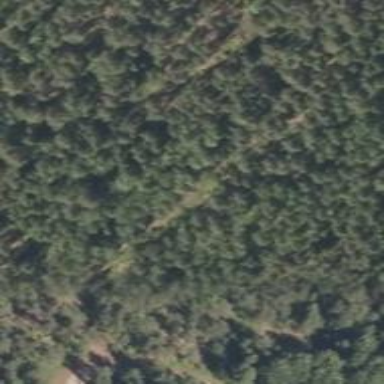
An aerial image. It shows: Path.